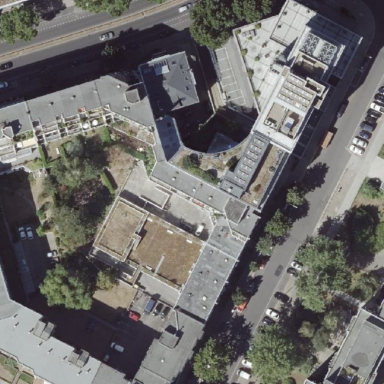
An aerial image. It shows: Commercial building.